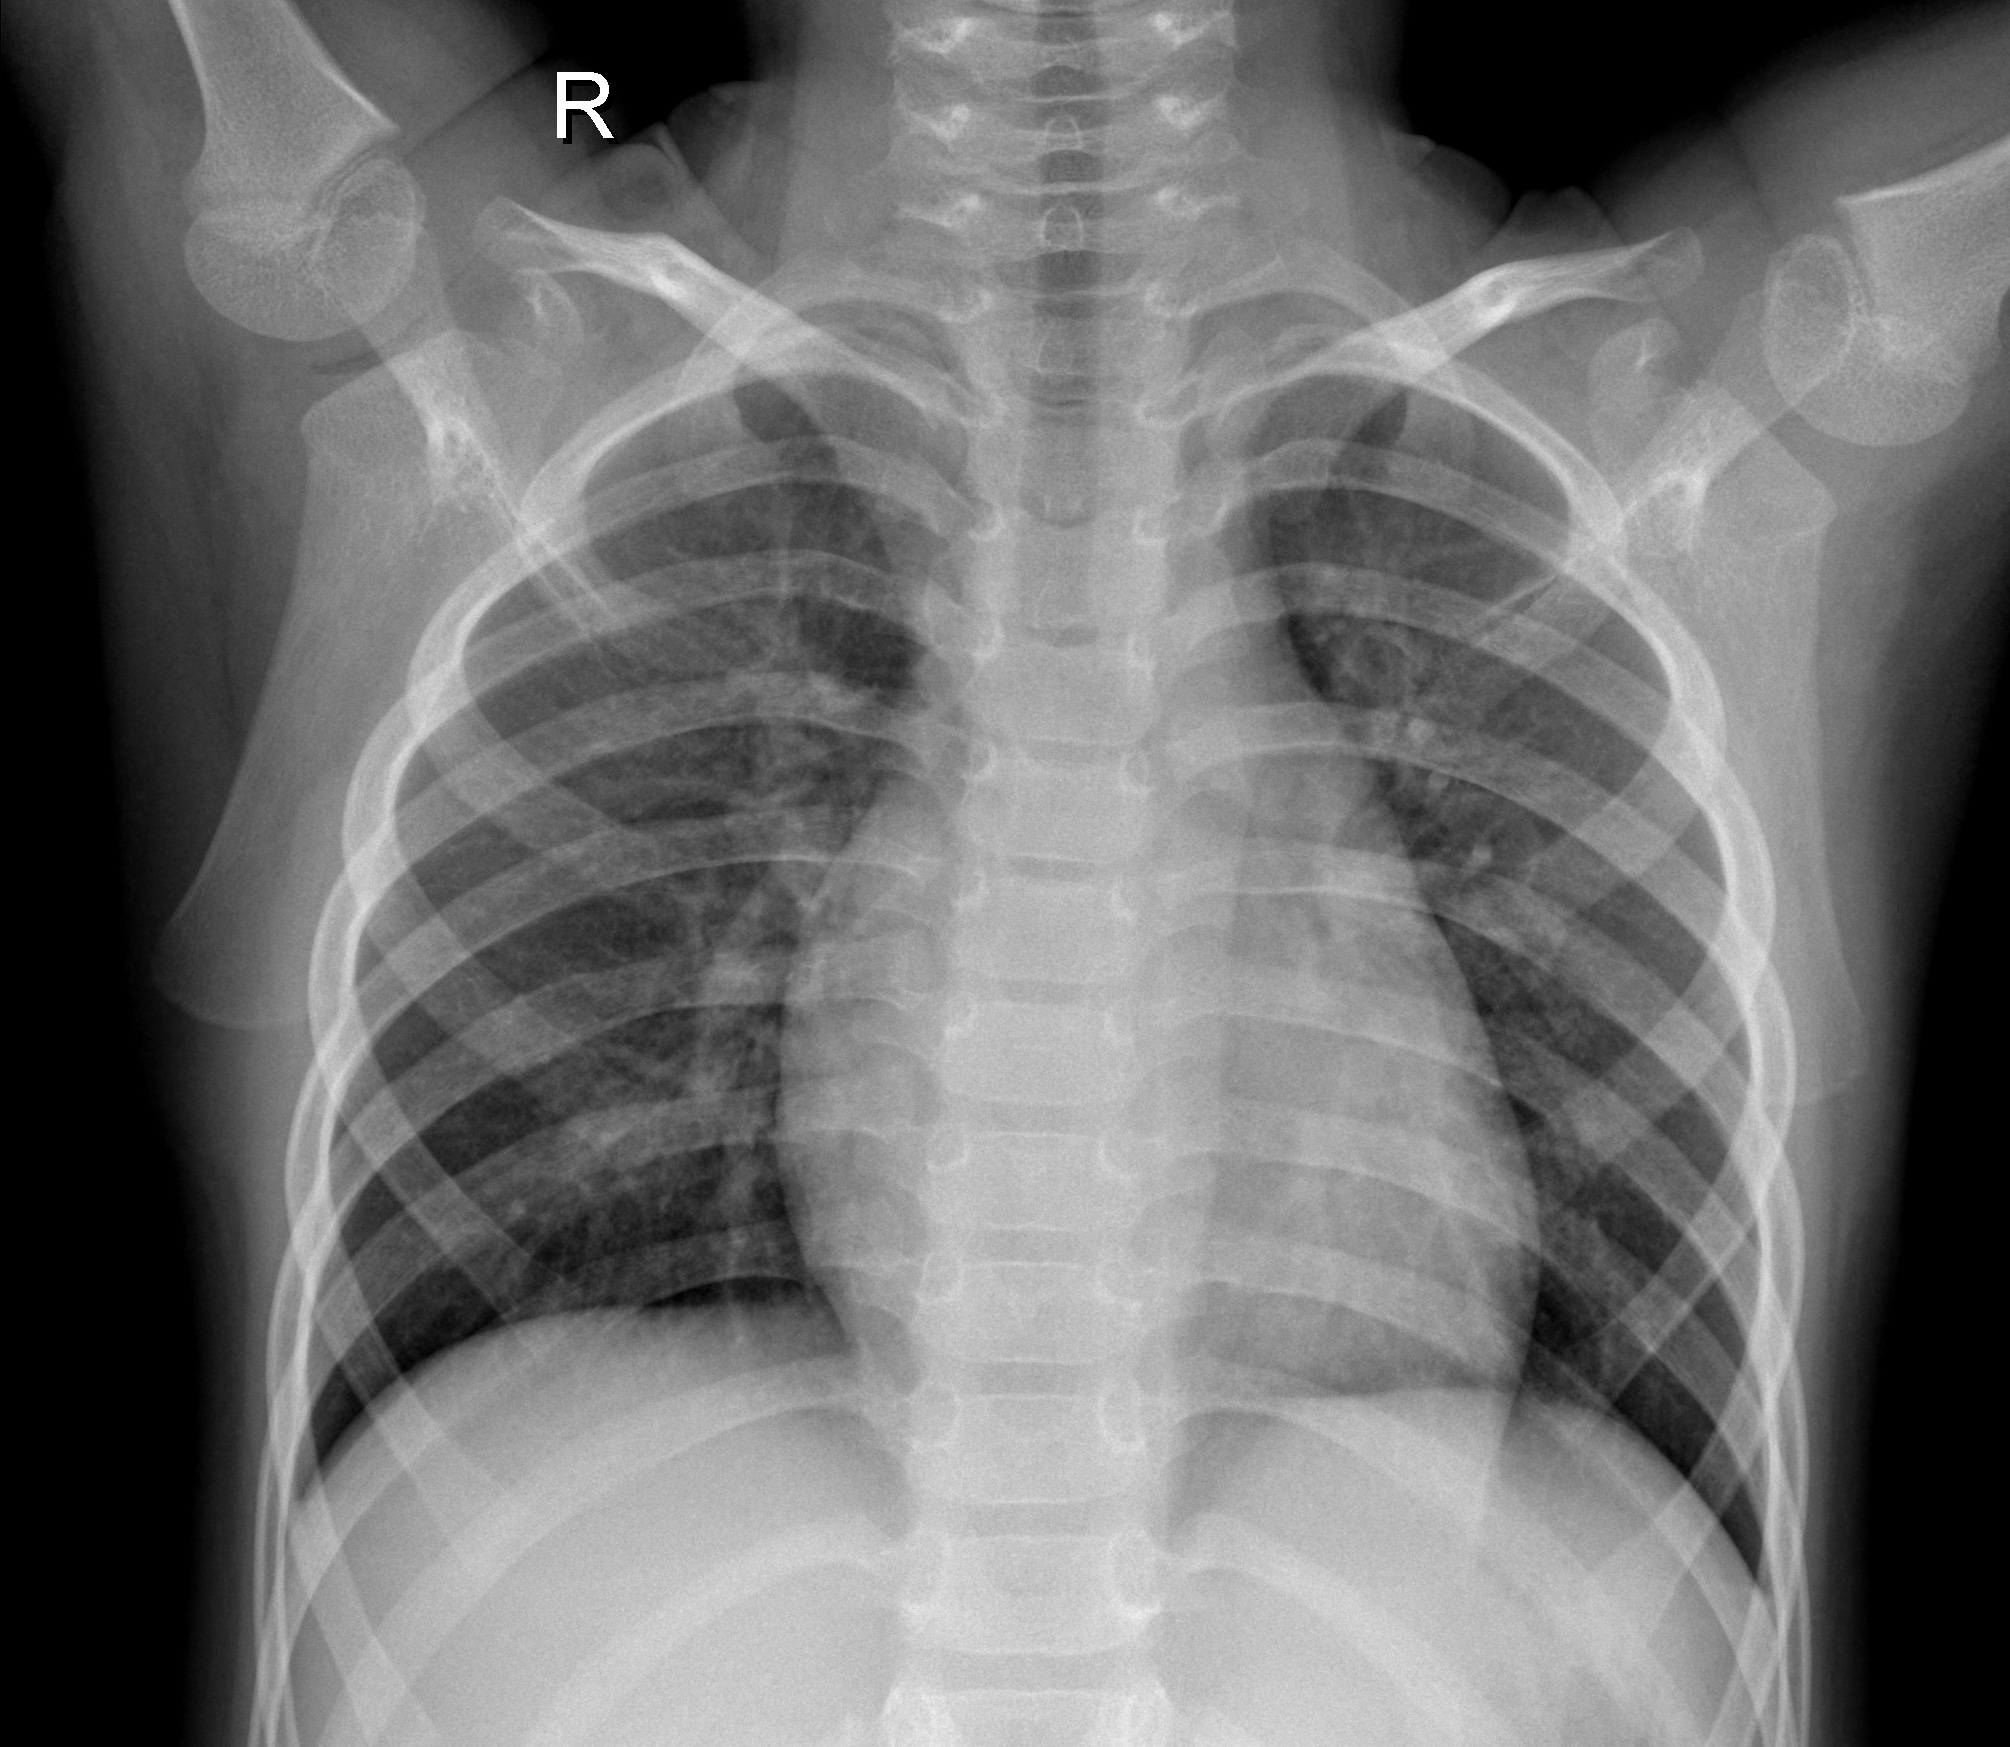
Diagnosis: NORMAL